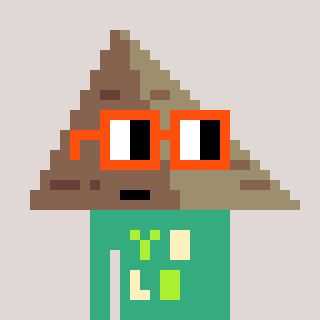
a pixel art character with square orange glasses, a pyramid-shaped head and a teal-colored body on a warm background